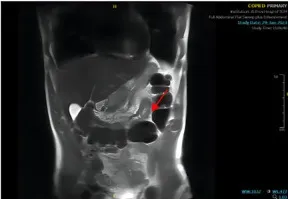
Coronal view of MRI.
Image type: radiology (mri)